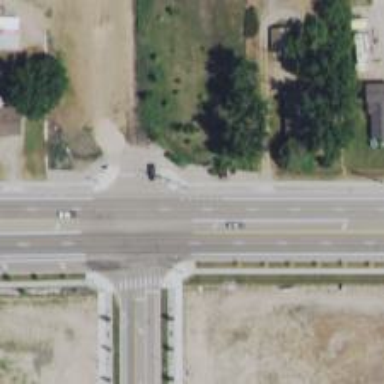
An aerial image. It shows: Unmarked crossing on footway.